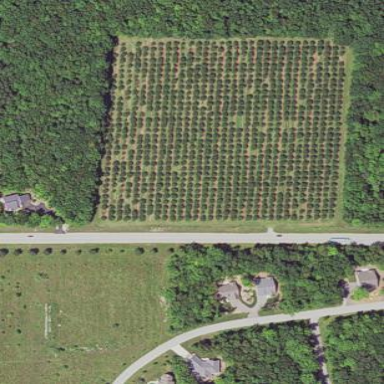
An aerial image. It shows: Orchard.